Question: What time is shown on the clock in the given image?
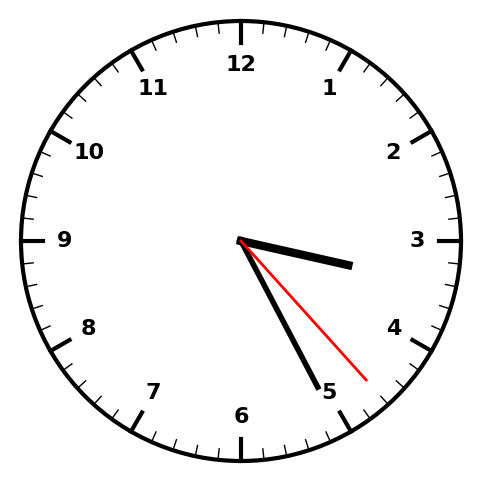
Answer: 03:25:23